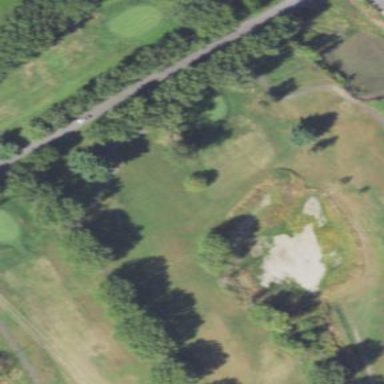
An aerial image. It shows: Golf fairway surrounded by grass.